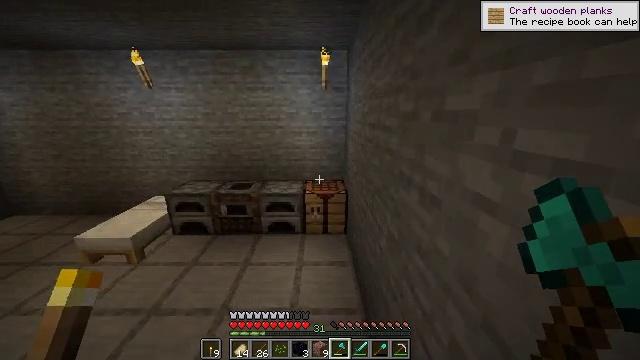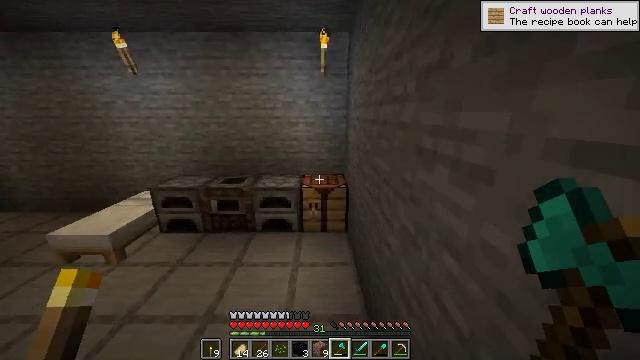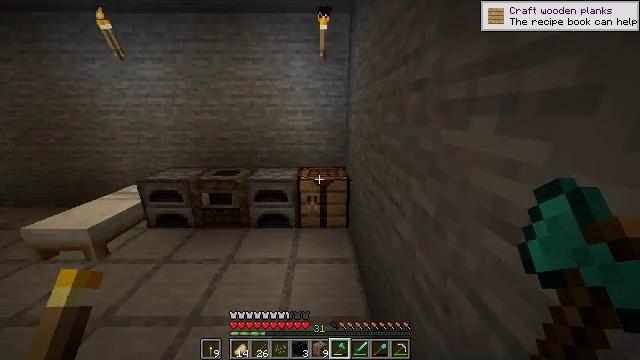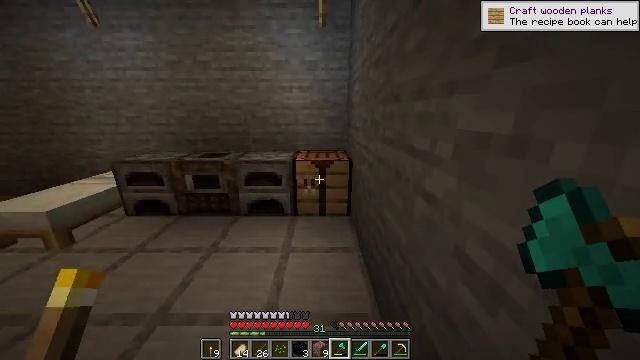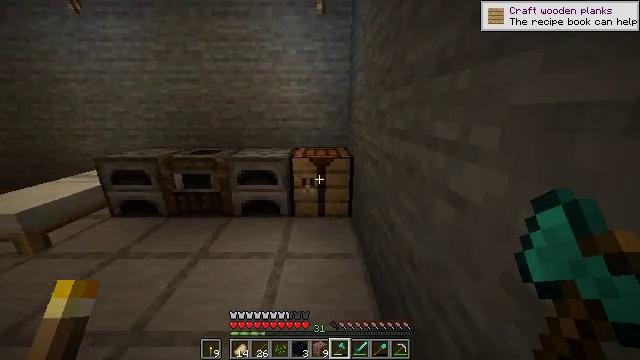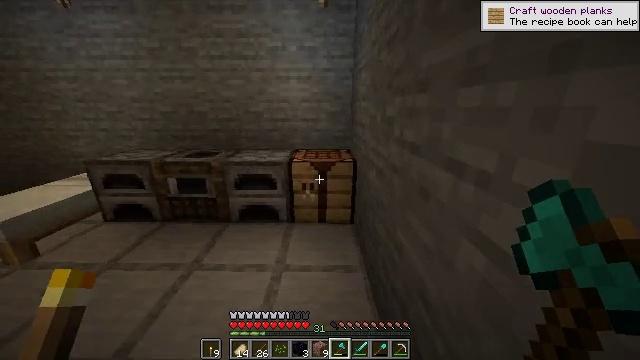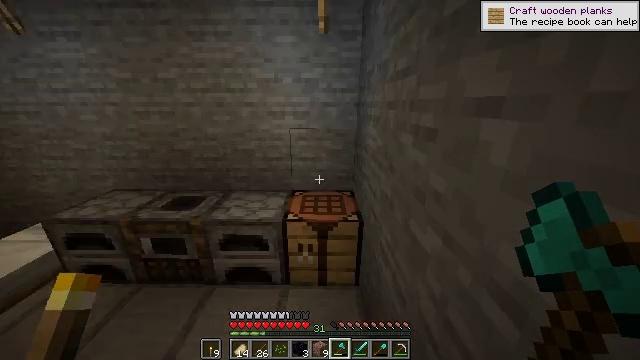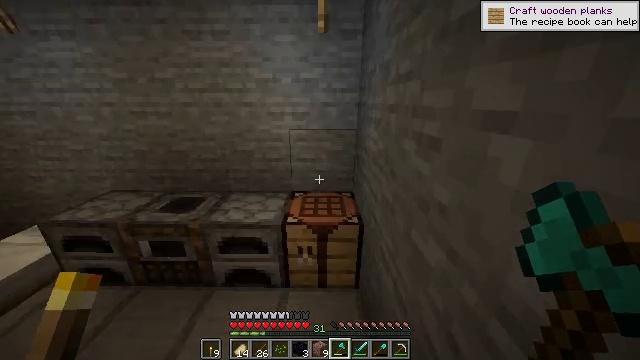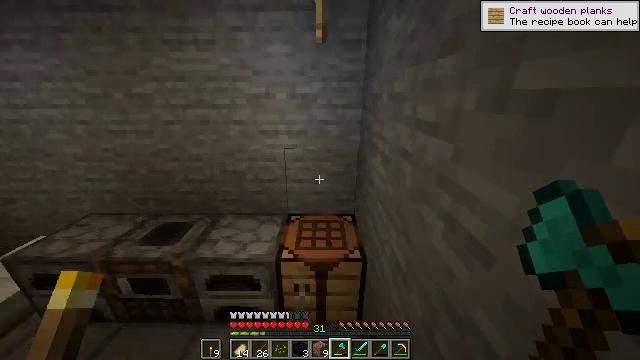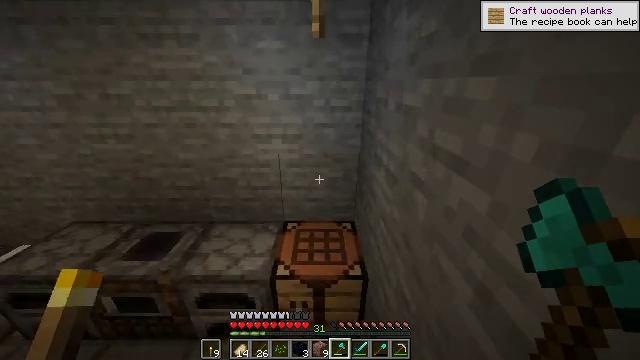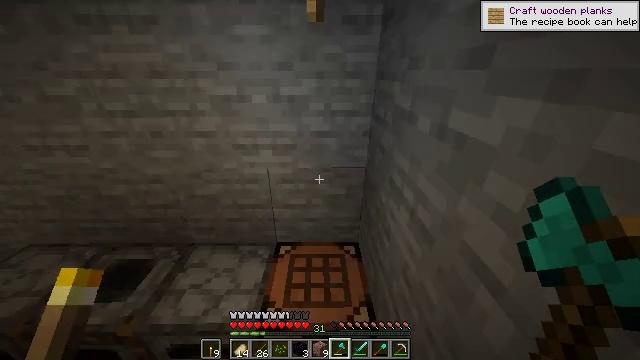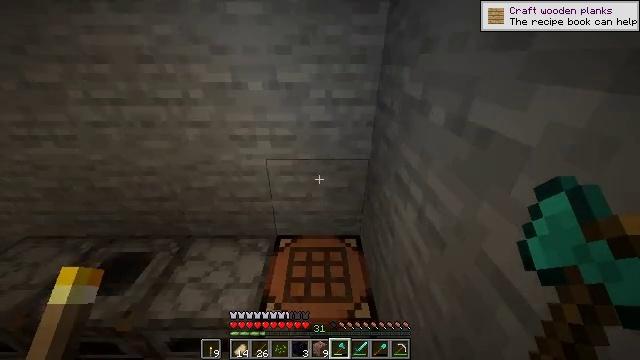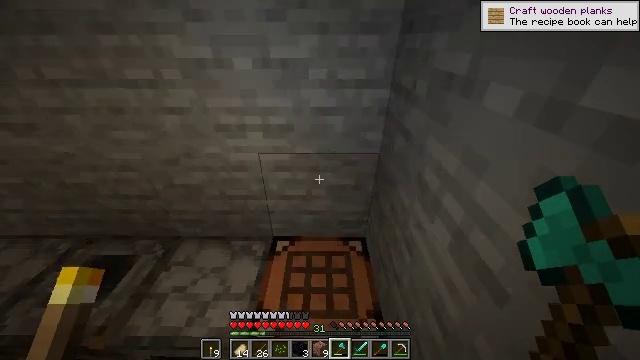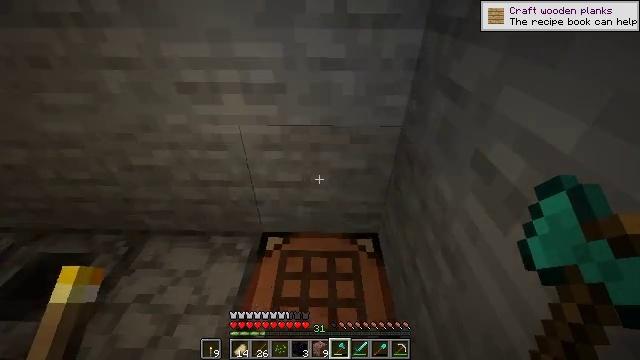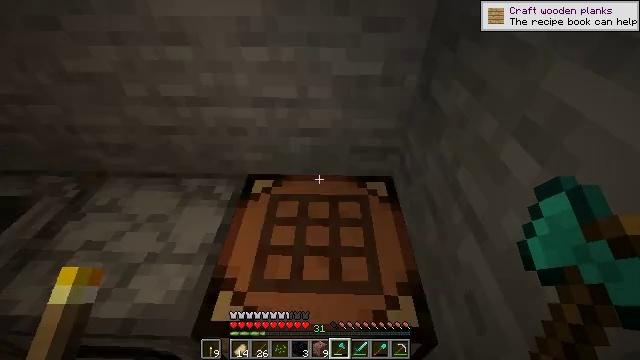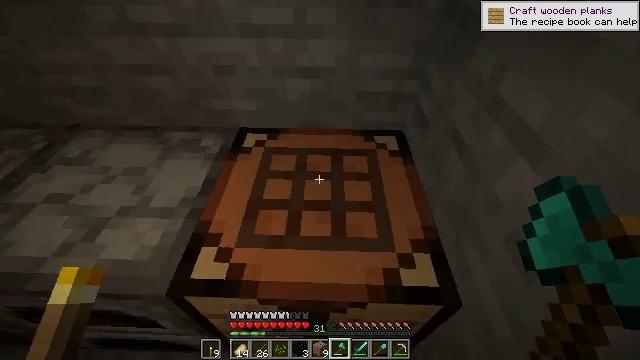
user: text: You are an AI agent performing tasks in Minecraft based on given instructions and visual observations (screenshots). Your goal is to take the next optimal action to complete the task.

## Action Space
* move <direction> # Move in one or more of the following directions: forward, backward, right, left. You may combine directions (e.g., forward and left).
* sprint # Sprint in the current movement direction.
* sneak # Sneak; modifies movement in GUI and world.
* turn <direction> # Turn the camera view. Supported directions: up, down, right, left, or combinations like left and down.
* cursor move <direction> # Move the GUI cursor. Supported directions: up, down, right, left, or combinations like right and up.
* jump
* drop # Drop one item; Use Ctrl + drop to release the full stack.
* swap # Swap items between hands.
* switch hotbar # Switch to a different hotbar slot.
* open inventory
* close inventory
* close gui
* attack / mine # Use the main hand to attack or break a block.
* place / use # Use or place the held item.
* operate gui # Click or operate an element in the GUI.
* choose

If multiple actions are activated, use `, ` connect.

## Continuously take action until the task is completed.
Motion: motion action
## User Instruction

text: Use the crafting table to create a rail.
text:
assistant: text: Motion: move forward, jump
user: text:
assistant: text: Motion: move forward, jump
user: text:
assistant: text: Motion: move forward, jump
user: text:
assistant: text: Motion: move forward, jump
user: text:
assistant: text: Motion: move forward, turn down, jump
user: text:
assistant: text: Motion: move forward, jump
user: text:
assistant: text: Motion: move forward, jump
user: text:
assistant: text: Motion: move forward, turn down, jump
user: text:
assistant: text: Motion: move forward, turn down, jump
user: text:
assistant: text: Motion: move forward, turn down
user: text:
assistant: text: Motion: turn down
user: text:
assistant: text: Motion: turn down
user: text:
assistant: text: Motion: turn down
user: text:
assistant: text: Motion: turn down
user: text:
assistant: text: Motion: turn down
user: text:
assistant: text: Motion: turn down
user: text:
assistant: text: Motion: no_op
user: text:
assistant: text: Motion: no_op
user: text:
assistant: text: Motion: move back
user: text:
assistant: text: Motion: move back
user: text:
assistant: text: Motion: move back
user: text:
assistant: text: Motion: move back, turn up
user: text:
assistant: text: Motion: turn up
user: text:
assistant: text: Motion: no_op
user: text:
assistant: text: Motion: use / place
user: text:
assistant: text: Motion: use / place
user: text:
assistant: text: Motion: use / place
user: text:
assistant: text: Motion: no_op
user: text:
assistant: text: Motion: no_op
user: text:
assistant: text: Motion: no_op